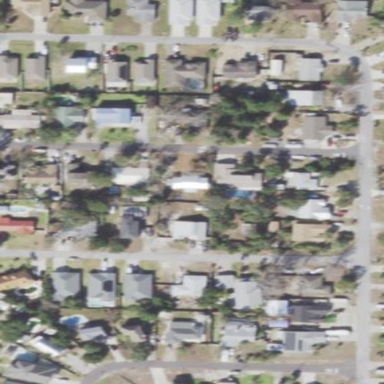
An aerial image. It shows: Single-family residential area.